Question: I have just added a 'UITableView' in to my storyboard and the suggested constraints to it like that.. can some body point out that what i am doing wrong here.
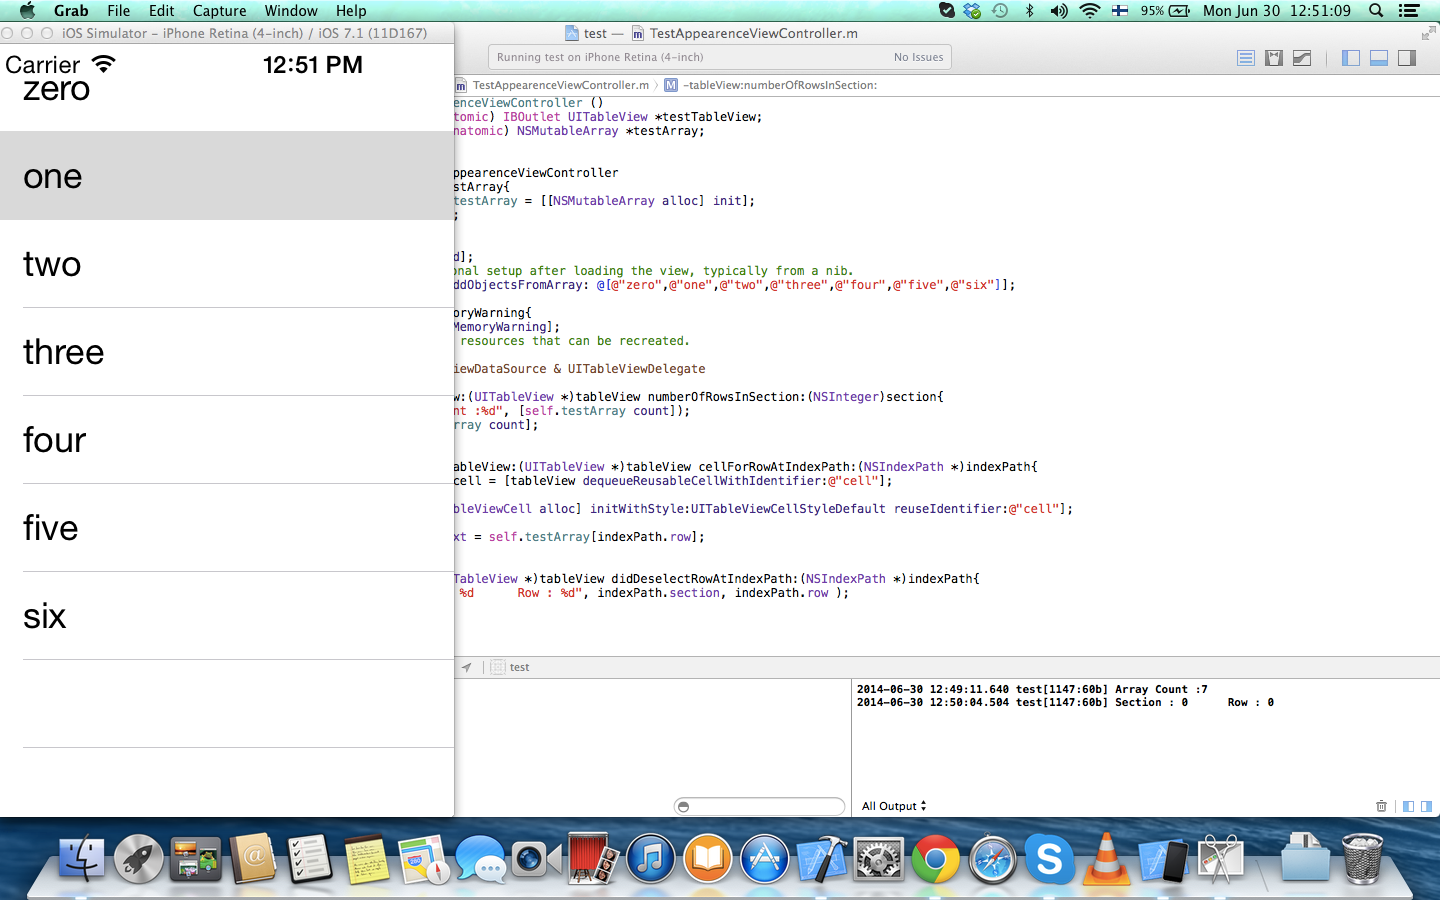
Answer: You are calling '-(void)tableView:(UITableView *)tableView didDeselectRowAtIndexPath:(NSIndexPath *)indexPath' which is called when you deselect row , instead call
'''
- (void)tableView:(UITableView *)tableView didSelectRowAtIndexPath:(NSIndexPath *)indexPath
'''